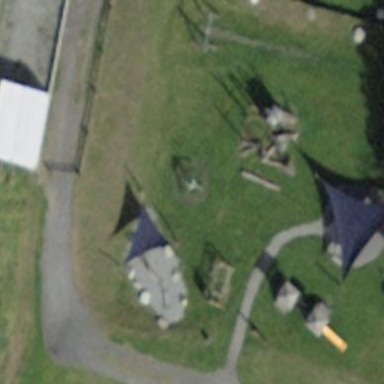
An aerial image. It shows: Playground area for leisure land.